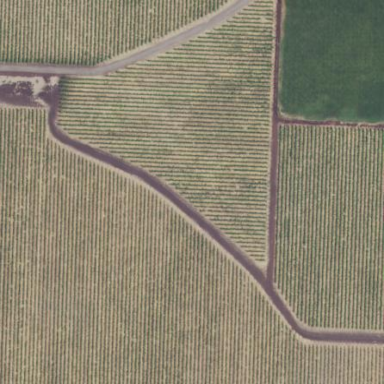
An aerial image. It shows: Vineyard with grape crops.